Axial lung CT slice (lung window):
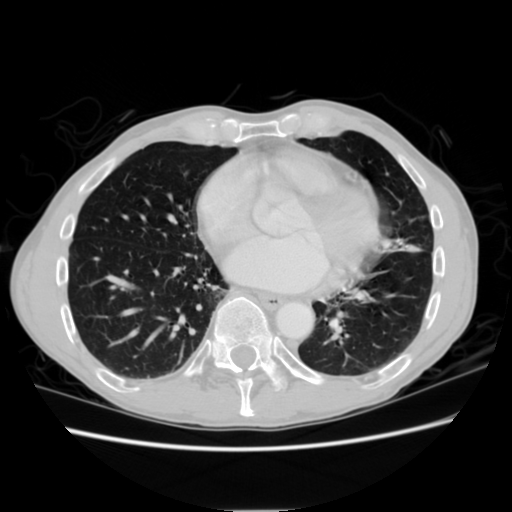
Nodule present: no